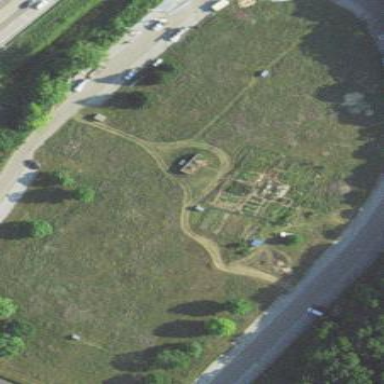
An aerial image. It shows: Allotments area.